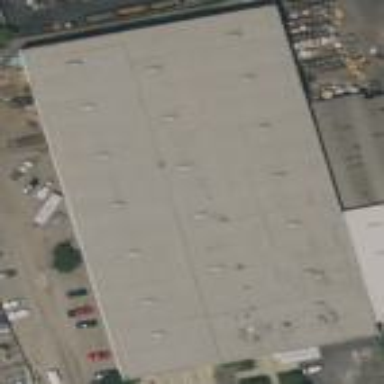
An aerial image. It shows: Industrial building.